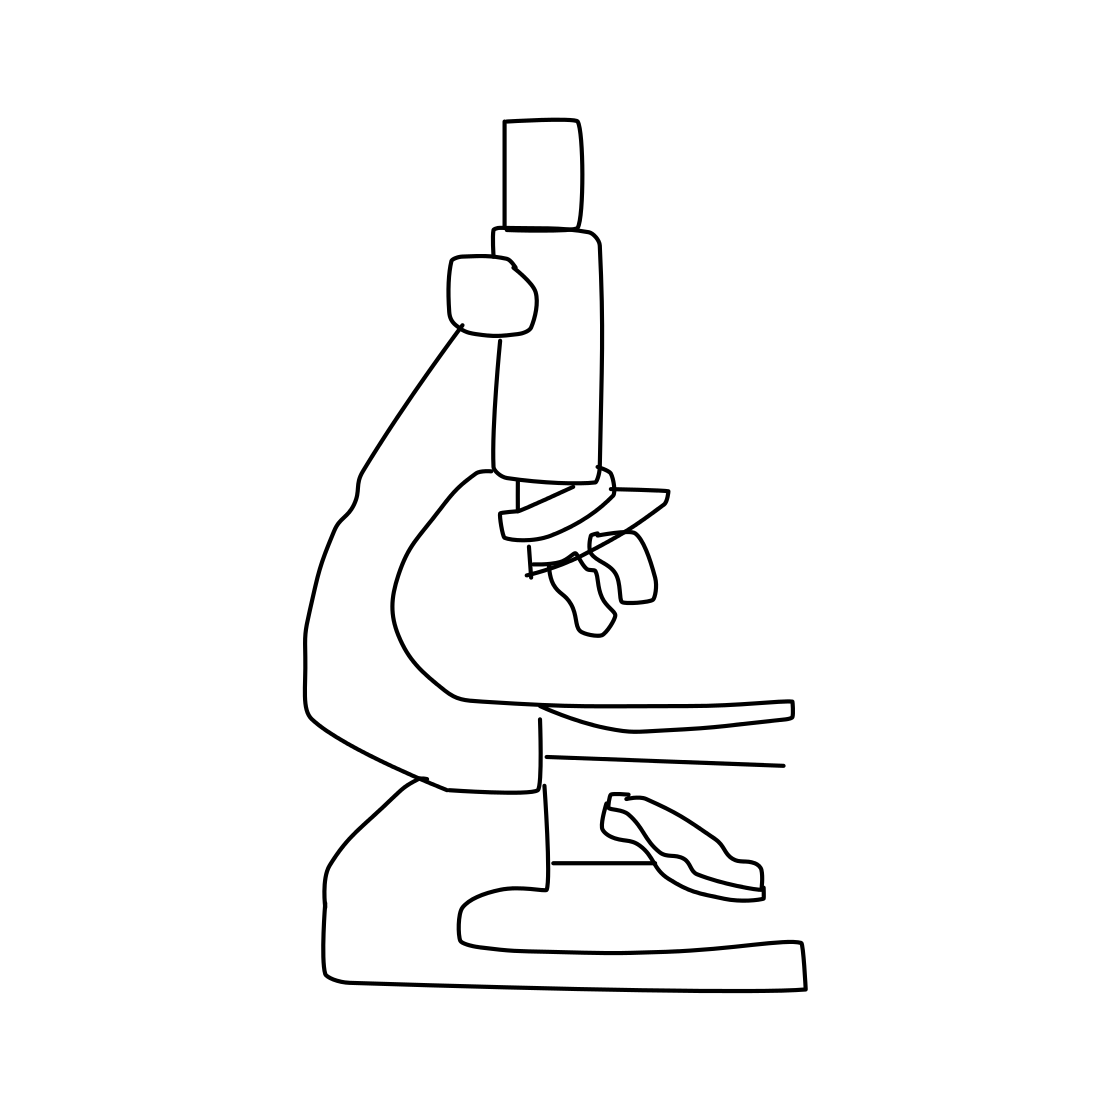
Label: microscope